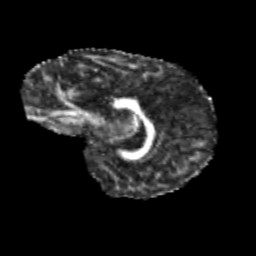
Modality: FA
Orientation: sagittal
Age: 10
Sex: male
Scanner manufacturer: siemens
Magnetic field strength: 3 T
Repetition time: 3.8 s
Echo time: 0.07 s